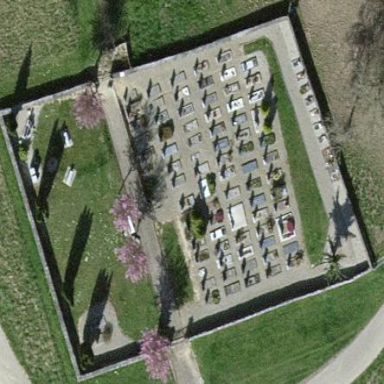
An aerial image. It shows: Cemetery.